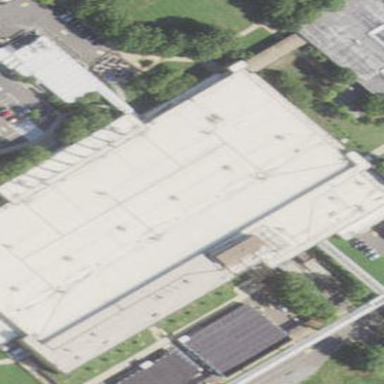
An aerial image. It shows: Building.